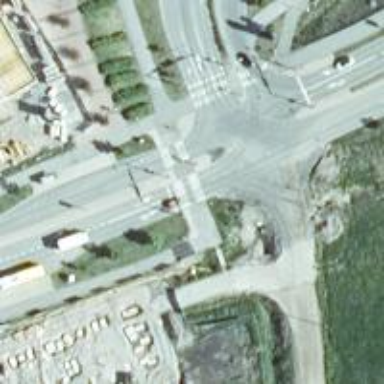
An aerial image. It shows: Crossing on asphalt cycleway.